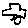
Label: car